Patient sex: M
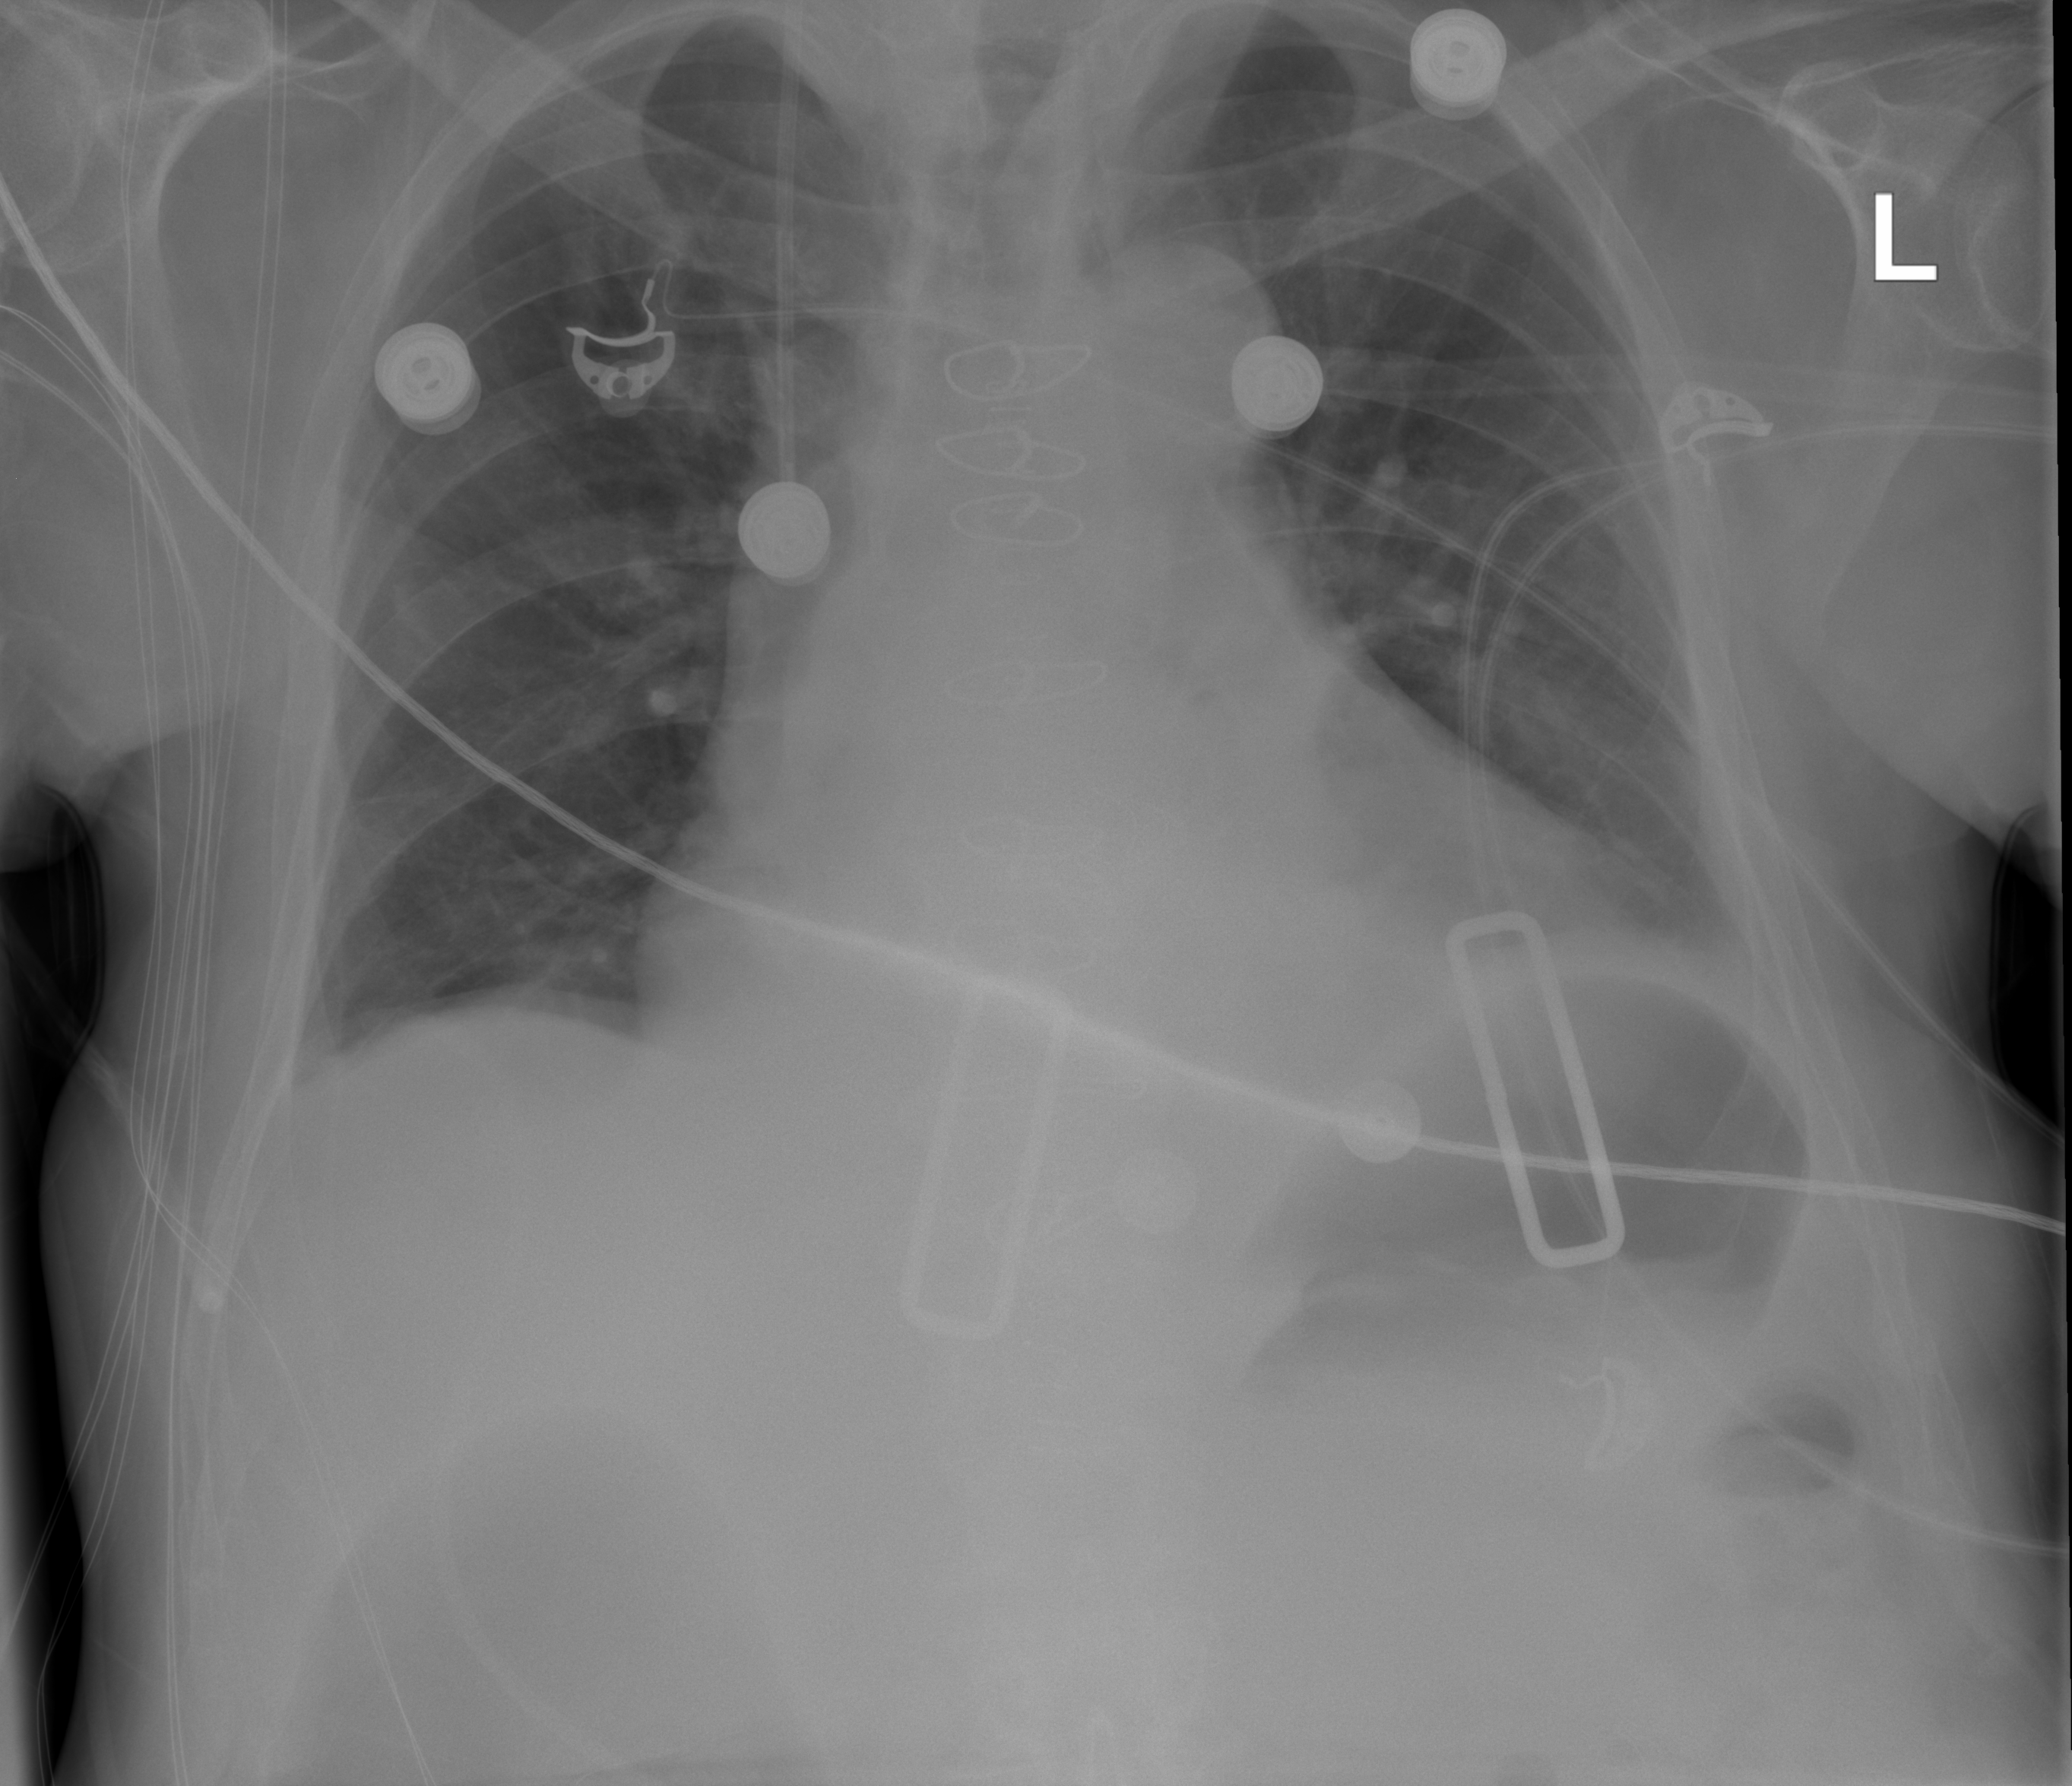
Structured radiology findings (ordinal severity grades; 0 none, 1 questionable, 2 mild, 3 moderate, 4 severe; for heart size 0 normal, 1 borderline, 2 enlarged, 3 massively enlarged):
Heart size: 2
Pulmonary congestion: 1
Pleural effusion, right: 1
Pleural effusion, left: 2
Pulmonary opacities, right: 0
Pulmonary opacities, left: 1
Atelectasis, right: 2
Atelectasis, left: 2